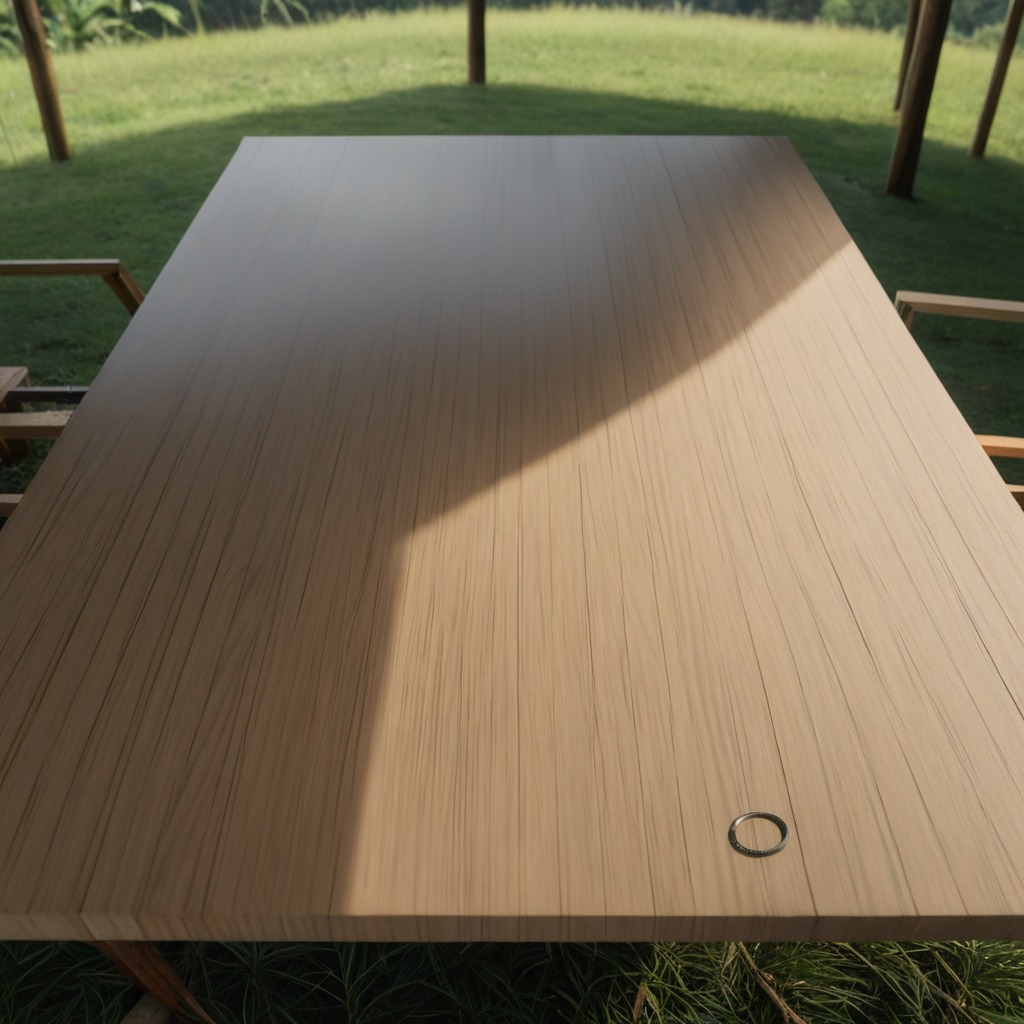
A flat metal washer lies on a wooden table inside a jungle field workshop tent humid ambient light worn but